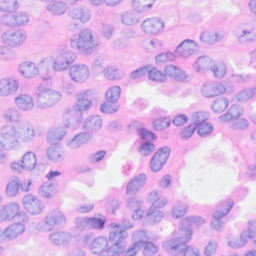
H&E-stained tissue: Breast